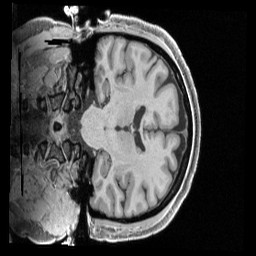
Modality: T1w
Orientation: coronal
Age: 29
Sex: female
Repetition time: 2.4 s
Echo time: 0.00222 s